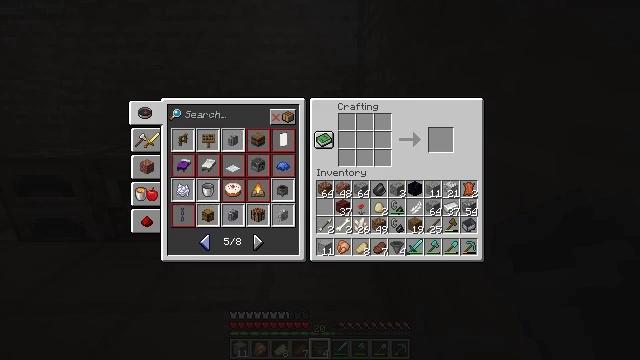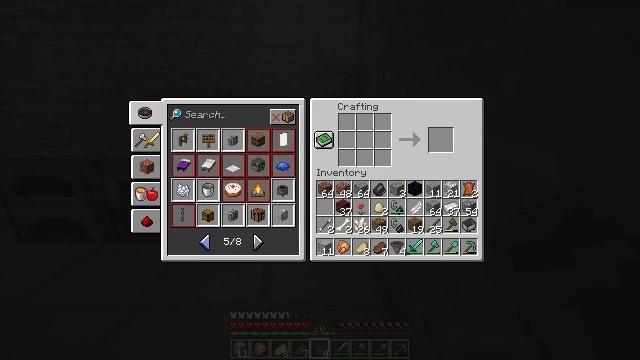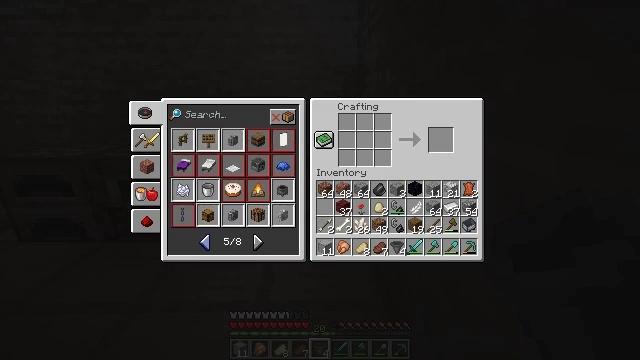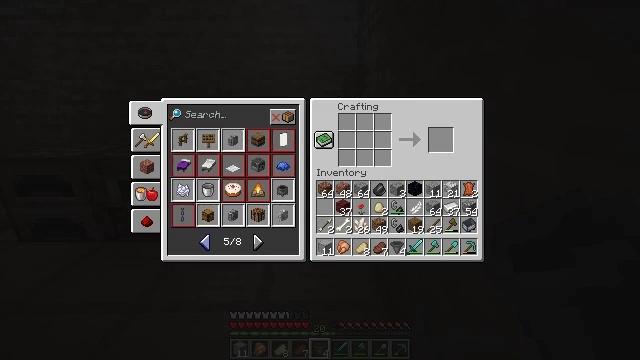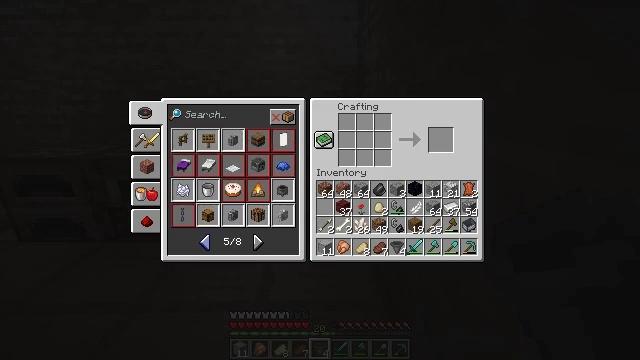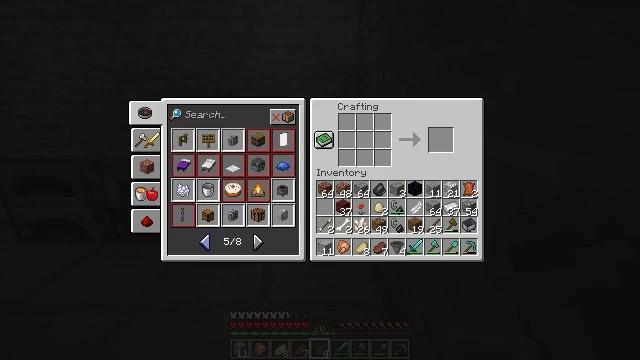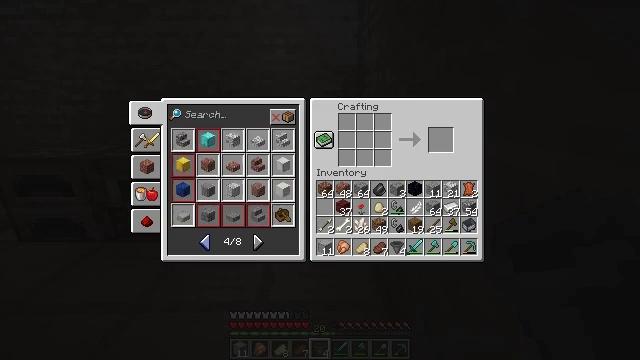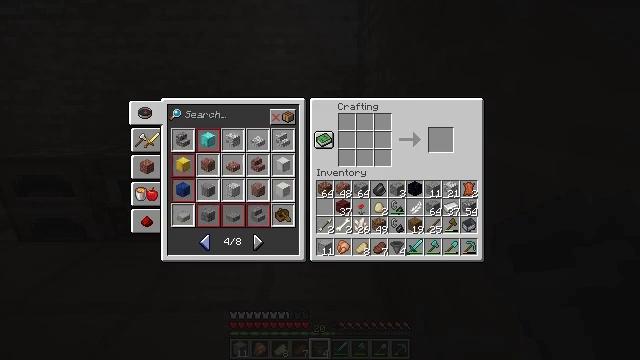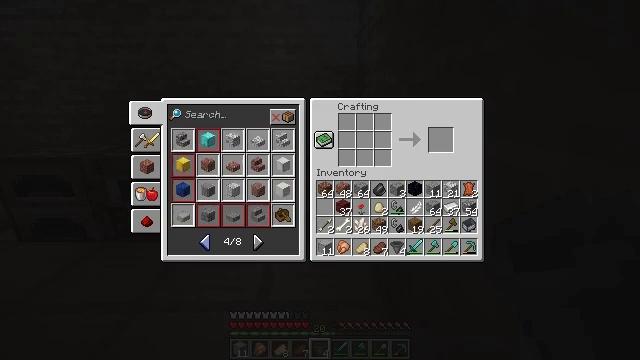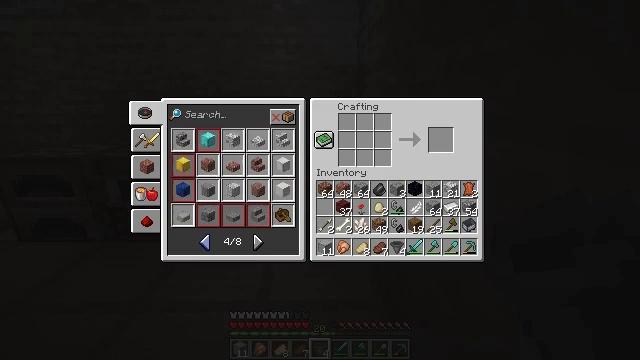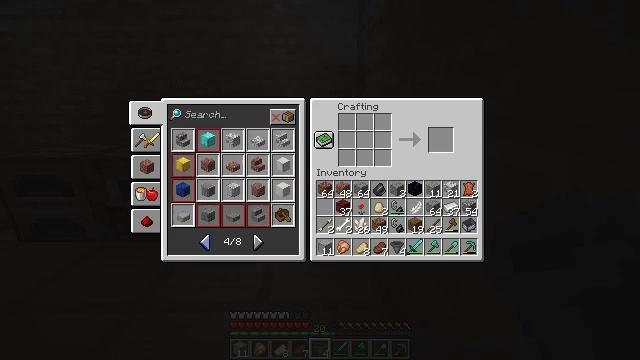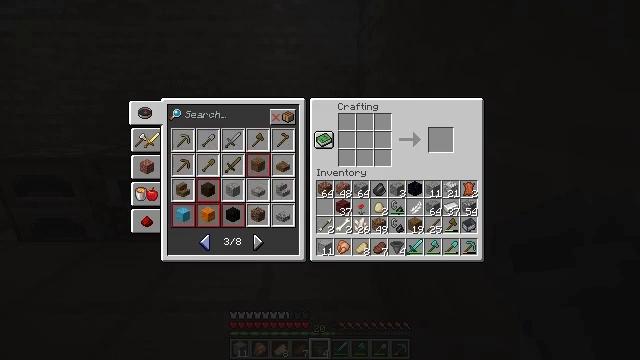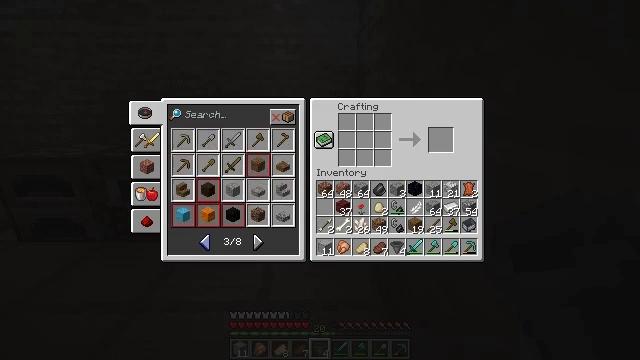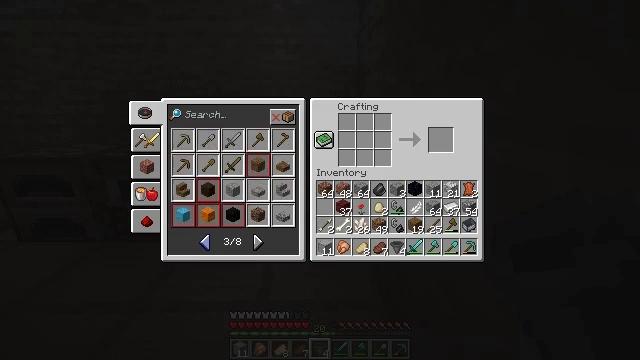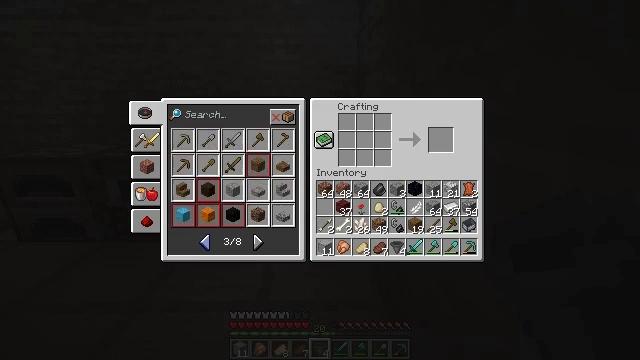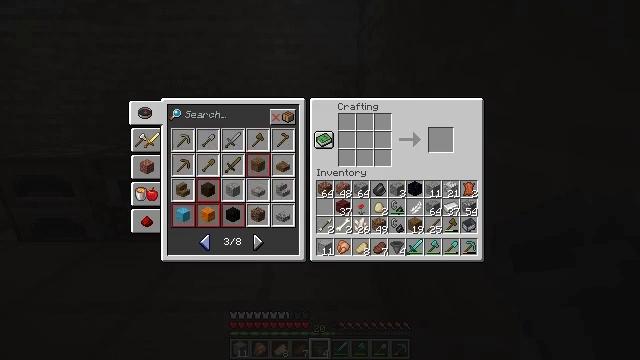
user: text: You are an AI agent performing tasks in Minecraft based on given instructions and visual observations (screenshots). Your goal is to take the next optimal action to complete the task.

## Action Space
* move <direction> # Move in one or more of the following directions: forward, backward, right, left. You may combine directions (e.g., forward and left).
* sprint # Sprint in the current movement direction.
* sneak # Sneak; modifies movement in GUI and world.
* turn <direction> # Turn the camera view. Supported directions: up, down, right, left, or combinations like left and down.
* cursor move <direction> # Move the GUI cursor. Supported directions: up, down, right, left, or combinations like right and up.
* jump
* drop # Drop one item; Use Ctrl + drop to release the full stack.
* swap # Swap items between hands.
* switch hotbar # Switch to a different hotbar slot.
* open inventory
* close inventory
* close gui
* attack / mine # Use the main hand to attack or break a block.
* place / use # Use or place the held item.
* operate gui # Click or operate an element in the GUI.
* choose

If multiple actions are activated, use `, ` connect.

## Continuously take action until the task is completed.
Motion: motion action
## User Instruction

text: Combine a minecart with a hopper to craft a hopper minecart.
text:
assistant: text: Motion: no_op
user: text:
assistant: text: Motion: no_op
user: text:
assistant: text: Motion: no_op
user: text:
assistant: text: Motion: no_op
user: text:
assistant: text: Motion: no_op
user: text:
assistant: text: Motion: attack / mine
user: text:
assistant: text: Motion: attack / mine
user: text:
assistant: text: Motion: attack / mine
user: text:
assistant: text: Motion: attack / mine
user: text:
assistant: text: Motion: no_op
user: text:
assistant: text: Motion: attack / mine
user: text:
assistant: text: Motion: attack / mine
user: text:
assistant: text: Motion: attack / mine
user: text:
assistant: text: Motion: attack / mine
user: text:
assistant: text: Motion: attack / mine
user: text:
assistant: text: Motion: attack / mine
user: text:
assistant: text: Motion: attack / mine
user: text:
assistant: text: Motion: no_op
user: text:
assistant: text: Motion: attack / mine
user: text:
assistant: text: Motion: attack / mine
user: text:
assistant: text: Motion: attack / mine
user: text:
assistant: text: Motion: attack / mine
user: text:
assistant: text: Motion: attack / mine
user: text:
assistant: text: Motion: attack / mine
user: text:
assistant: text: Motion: attack / mine
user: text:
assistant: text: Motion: no_op
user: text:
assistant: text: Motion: no_op
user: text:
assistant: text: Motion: attack / mine
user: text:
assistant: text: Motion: attack / mine
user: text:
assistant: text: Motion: attack / mine